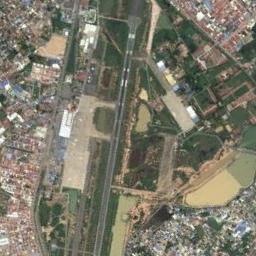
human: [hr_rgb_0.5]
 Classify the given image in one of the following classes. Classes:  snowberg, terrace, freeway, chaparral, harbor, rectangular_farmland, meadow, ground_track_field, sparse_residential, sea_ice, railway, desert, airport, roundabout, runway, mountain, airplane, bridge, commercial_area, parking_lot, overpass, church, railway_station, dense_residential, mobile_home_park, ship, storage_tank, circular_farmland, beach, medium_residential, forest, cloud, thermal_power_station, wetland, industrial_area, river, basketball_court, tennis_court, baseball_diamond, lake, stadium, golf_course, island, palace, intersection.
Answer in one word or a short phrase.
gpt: airport